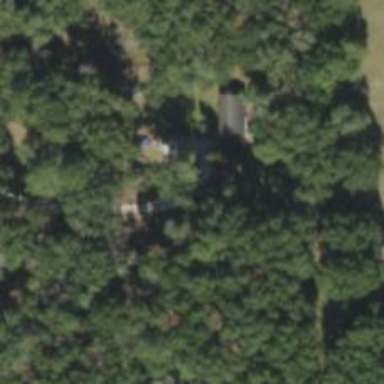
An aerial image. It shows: Driveway.